Question: In my app, I have a button called "Contacts" that allows the user to select contacts to add to his or her friend list. When clicked, the user is shown a list view of all the user's contacts. Each list view row contains the contact display name, icon, email address, and a button. The name, icon, and email are all fetched using the 'ContactsContract' class.
The problem I'm running into is that processing all of the user's contacts is very computationally expensive.
I tried two solutions:
1. In a CursorAdapter, I tried modifying the bindView method. I passed in a cursor that queried the user's contacts and in the bindView method, I executed an asynchronous call to my server to return the relation of the contact to the current user. i.e. if the contact had the app installed and was a friend, the button would display "remove". This call would determine the button type and set the appropriate onClickListeners. This didn't work because it would cause the list to be very slow, not smooth, and feel very laggy.
2. I just tried loading the contacts and the server queries in some different thread. When it would finish loading, I would initialize a BaseAdapter with the the name, icon, email, and button type already determined in the different thread. This didn't work because it took 30 - 40 seconds to load the contacts. However, it was much smoother once it finished loading.
How can fix this issue?
Should I get the data from the server first or pre-load it for each item in the adapter?
The layout would look to this:

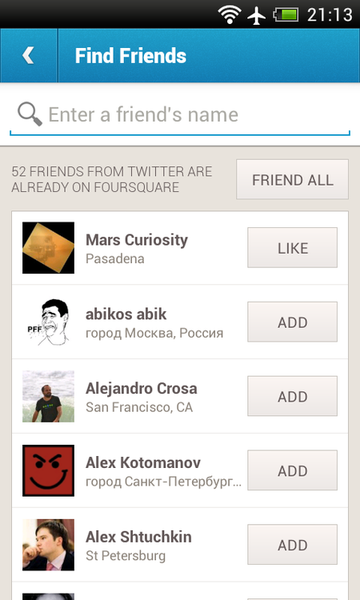
Answer: What i would do is to load both the contacts and the remote data, create a custom class to hold them, put it inside an 'ArrayList<MyCustomContactClass>', and only after its all ready i would load the adaptar into the listview.